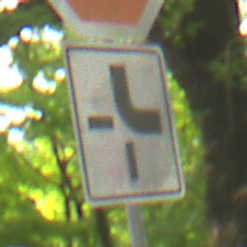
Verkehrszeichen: VerlaufVorfahrtsstrasse4
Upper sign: Stop
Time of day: MorningAfternoon
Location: Outdoor (RoadRail)
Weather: Clear
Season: NotSpecified
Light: Natural